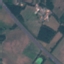
Label: Highway